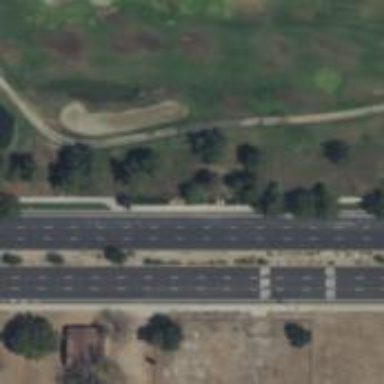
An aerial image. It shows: Path for both road and golf.